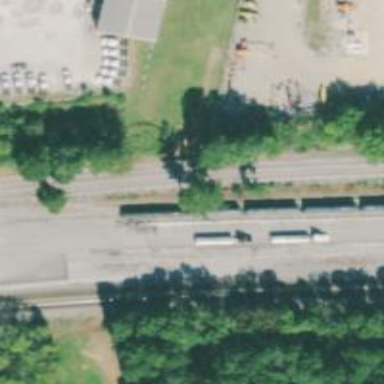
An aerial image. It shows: Railway siding for service.